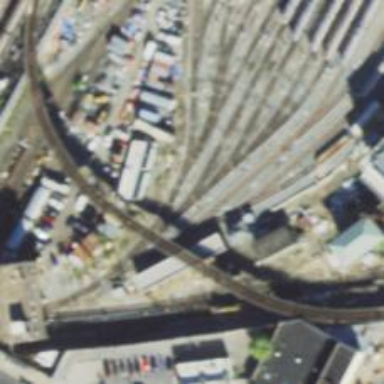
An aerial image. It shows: Yard area with electrified rail tracks.